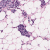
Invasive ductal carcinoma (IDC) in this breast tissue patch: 1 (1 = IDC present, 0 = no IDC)